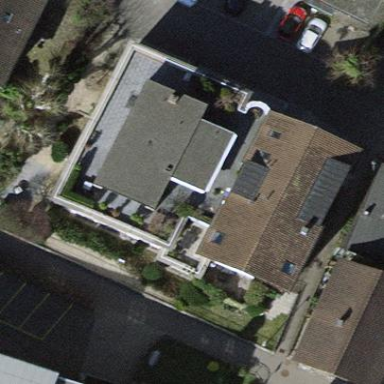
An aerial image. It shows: Flat-roofed building.